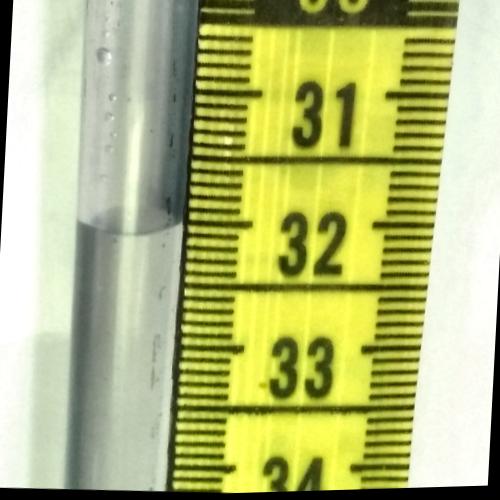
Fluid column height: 32.1 cm